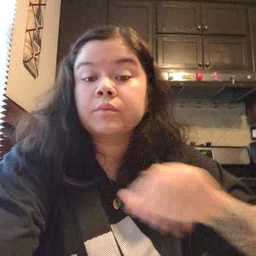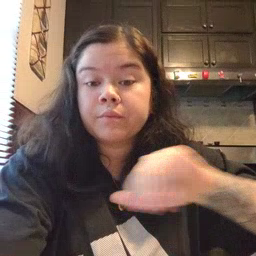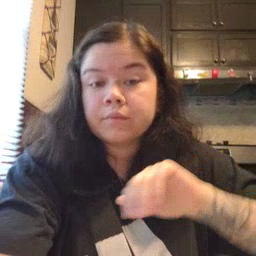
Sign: pool